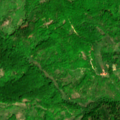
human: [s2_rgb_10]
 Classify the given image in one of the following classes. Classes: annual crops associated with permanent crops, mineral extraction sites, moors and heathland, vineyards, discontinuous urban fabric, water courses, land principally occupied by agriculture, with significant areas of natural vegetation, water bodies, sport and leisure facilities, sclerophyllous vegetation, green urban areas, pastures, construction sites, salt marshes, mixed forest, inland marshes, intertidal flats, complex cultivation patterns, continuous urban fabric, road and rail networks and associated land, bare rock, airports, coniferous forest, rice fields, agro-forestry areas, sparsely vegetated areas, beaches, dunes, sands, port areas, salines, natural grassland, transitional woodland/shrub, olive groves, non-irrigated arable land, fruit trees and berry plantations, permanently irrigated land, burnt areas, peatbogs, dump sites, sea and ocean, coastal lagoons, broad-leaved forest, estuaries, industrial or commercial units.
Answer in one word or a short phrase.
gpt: land principally occupied by agriculture, with significant areas of natural vegetation, broad-leaved forest, transitional woodland/shrub